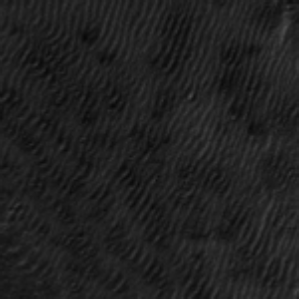
Label: frost